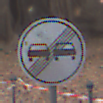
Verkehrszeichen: EndeUeberholverbot
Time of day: MorningAfternoon
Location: Outdoor (Suburban)
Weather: PartlyCloudy
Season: NotSpecified
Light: Natural